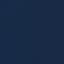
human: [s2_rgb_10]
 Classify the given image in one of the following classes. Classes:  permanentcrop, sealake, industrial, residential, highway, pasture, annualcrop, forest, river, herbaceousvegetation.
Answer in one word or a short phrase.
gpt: SeaLake